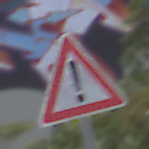
Verkehrszeichen: Gefahrenstelle
Umgebung: Outdoor, Urban
Tageszeit: MorningAfternoon
Wetter: PartlyCloudy
Licht: Natural
Jahreszeit: NotSpecified
Kontrast: LowContrast